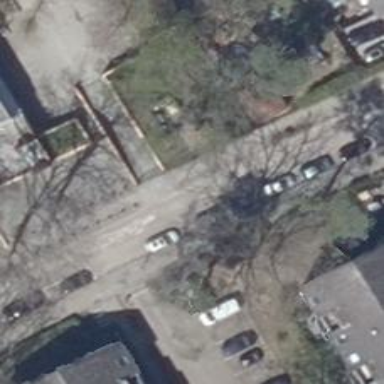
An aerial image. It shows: Residential road with concrete plates surface.